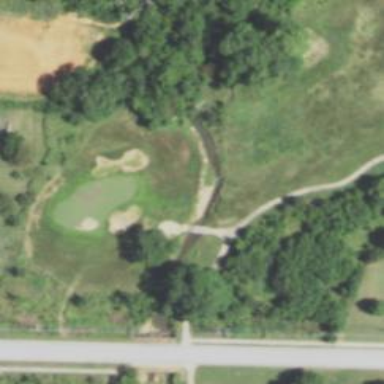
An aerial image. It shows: Grassy area designated as golf fairway.